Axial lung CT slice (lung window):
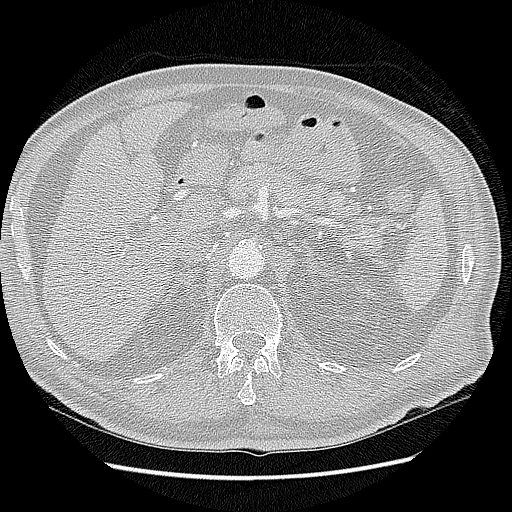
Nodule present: no